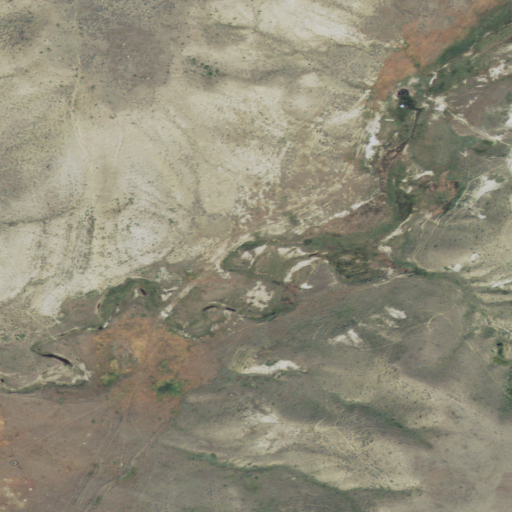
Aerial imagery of valley in Montana named Lonetree Coulee containing grassland and shrub